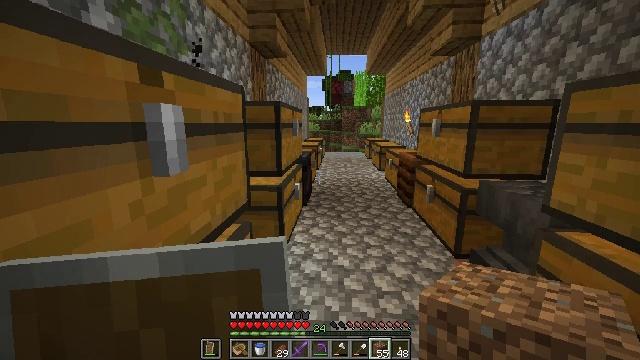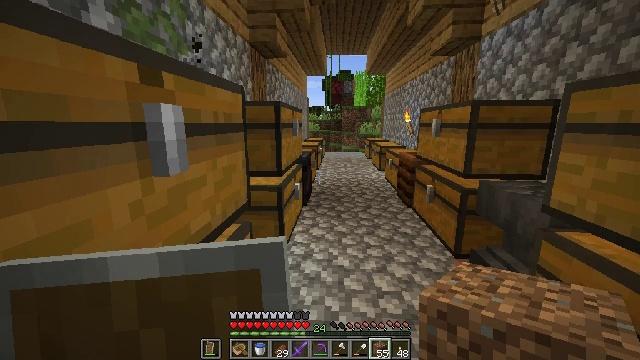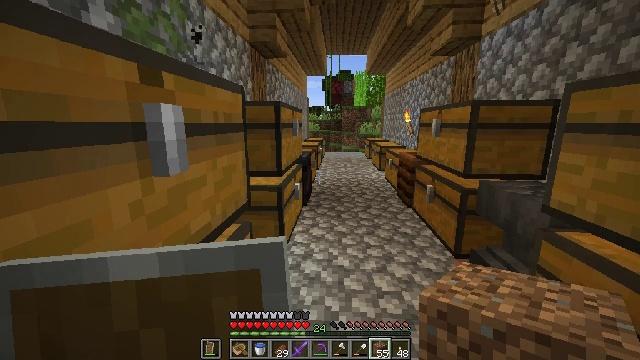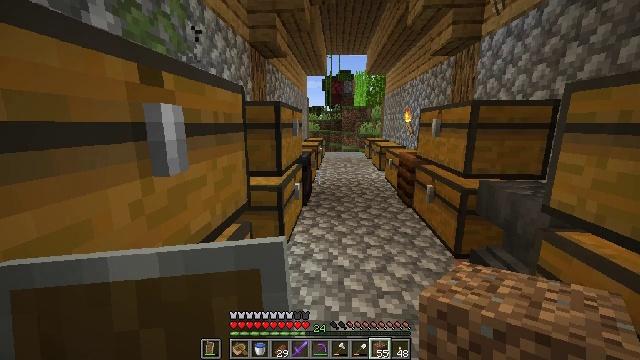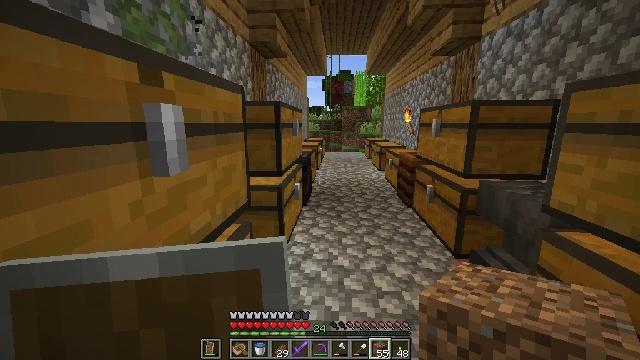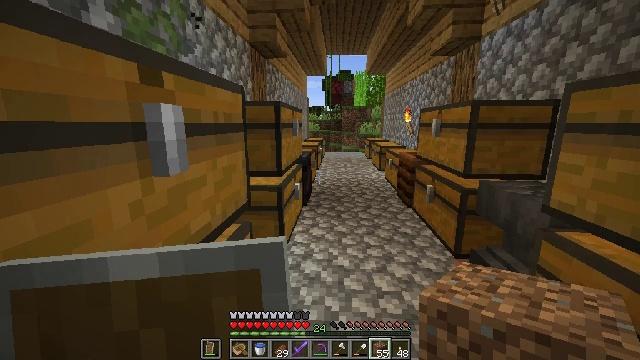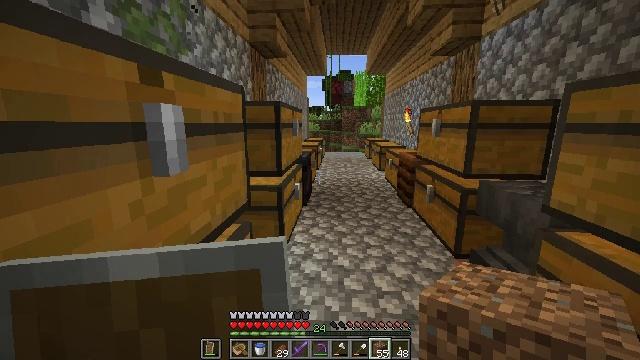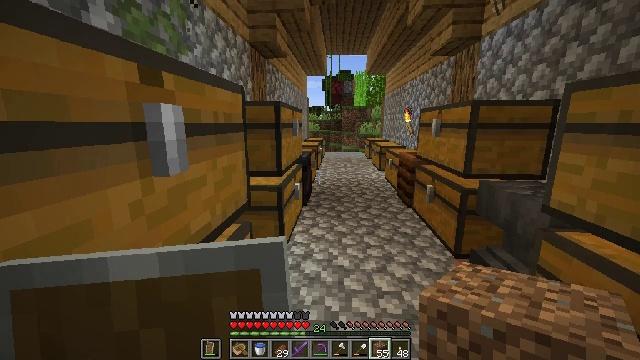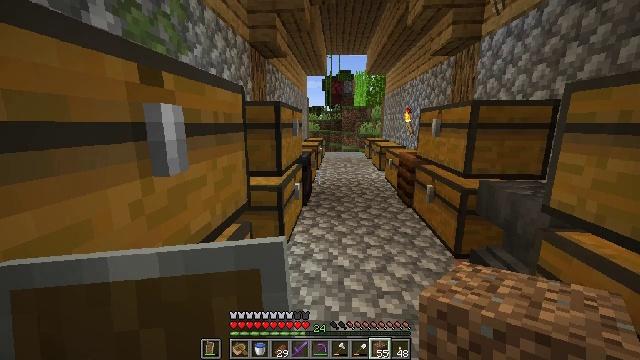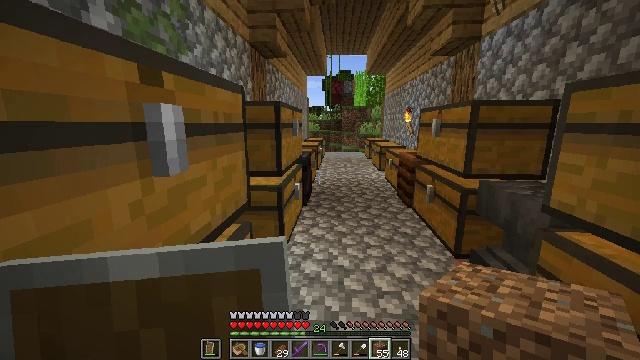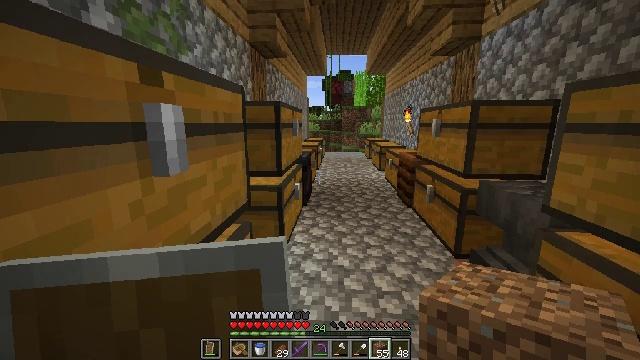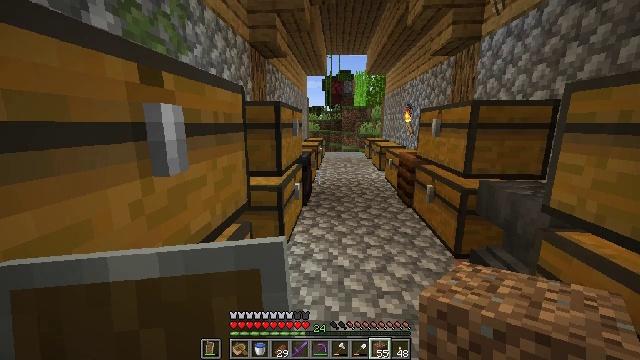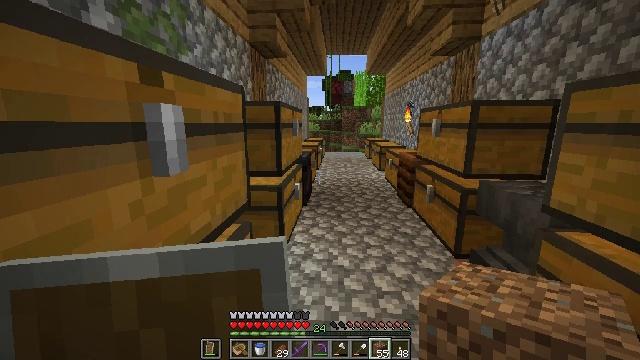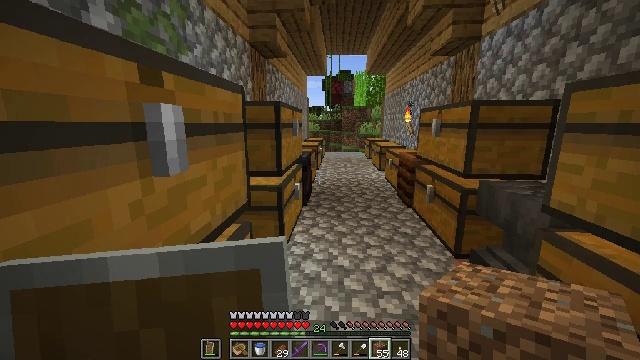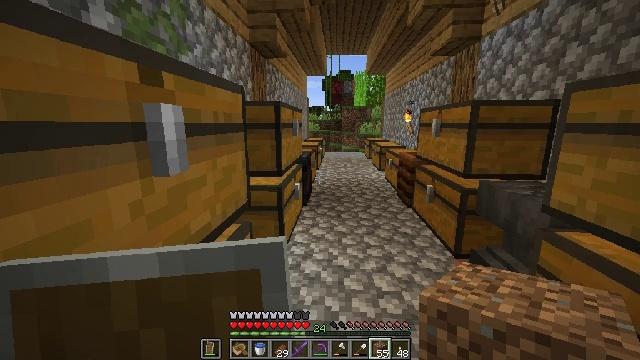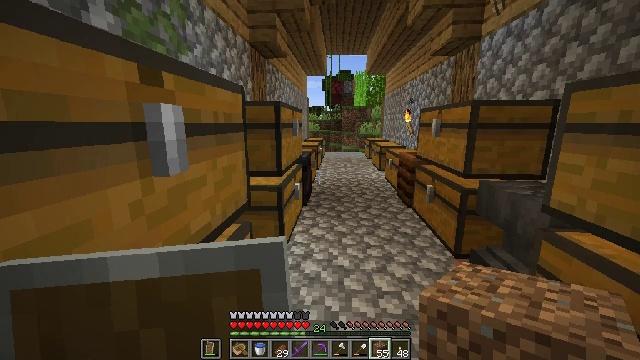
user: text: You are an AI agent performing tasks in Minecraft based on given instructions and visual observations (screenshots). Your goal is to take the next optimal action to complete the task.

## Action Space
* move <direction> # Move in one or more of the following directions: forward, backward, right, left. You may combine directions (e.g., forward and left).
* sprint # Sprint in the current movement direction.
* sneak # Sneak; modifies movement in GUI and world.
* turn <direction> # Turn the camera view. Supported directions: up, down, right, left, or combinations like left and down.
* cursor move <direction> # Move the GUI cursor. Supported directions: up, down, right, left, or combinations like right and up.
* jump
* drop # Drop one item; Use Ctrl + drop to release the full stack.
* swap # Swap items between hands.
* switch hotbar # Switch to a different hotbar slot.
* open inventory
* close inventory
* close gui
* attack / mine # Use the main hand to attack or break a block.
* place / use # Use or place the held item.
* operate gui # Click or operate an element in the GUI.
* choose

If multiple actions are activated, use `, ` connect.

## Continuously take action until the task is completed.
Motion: motion action
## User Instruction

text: Create a brewing stand in the crafting table.
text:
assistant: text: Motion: no_op
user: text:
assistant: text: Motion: no_op
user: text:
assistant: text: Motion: no_op
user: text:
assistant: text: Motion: no_op
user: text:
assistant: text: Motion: no_op
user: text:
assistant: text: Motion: no_op
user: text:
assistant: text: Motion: no_op
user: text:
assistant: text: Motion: no_op
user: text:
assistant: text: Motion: no_op
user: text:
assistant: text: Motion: no_op
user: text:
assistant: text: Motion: no_op
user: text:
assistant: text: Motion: no_op
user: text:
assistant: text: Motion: no_op
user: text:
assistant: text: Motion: no_op
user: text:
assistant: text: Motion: no_op
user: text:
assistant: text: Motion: no_op
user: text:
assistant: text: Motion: no_op
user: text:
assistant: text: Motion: no_op
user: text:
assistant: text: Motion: no_op
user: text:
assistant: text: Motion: no_op
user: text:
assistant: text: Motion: no_op
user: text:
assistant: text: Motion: no_op
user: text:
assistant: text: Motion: no_op
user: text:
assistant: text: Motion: no_op
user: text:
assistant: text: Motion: no_op
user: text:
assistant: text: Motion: no_op
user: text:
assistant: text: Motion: no_op
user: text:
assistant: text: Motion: no_op
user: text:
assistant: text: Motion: no_op
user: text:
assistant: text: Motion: no_op